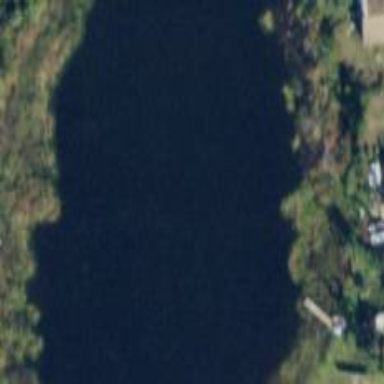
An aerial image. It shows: Serene lake surrounded by nature.